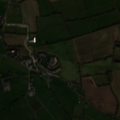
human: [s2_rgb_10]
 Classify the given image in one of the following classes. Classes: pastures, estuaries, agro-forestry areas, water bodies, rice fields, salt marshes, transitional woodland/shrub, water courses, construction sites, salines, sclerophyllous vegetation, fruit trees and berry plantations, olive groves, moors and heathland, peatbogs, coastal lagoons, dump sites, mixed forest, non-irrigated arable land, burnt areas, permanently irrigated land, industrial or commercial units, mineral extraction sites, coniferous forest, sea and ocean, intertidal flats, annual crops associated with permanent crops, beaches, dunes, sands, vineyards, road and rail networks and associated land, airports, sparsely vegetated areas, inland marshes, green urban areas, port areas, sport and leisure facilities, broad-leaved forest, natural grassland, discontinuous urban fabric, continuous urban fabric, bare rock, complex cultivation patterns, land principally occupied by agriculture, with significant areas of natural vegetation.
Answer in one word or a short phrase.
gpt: non-irrigated arable land, pastures